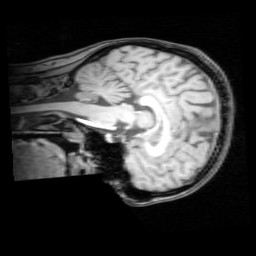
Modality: T1w
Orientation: sagittal
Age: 18
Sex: female
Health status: healthy
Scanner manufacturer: philips
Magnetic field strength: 3 T
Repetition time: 0.012 s
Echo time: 0.0037 s